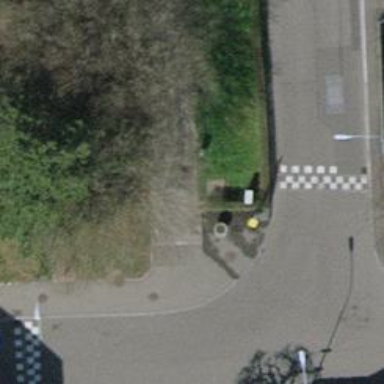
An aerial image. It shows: Post box.